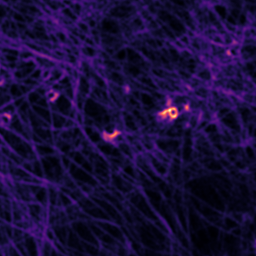
Label: Super-resolution F-actin image